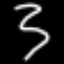
Label: squiggle